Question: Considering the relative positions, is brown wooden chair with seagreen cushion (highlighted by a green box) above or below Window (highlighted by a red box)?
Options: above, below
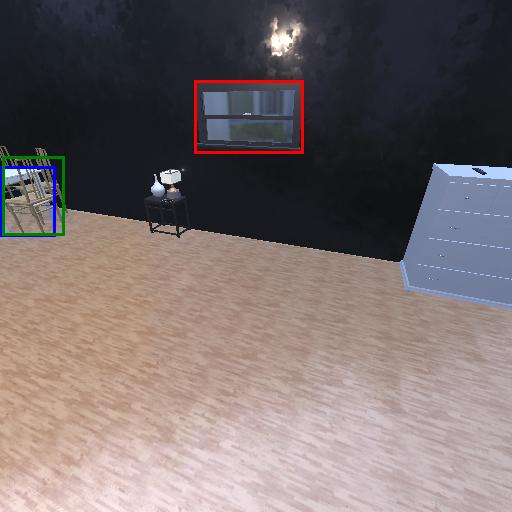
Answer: above